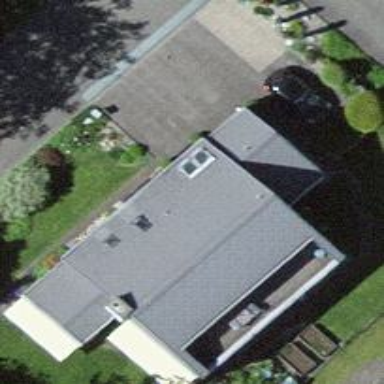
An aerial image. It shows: Residential building.